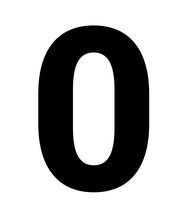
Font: Roboto_ExtraBold